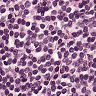
Metastatic tissue present: no